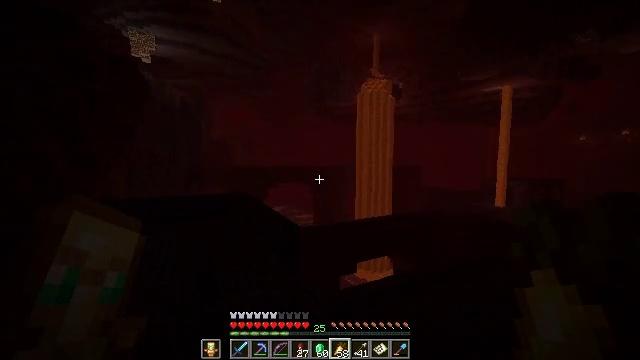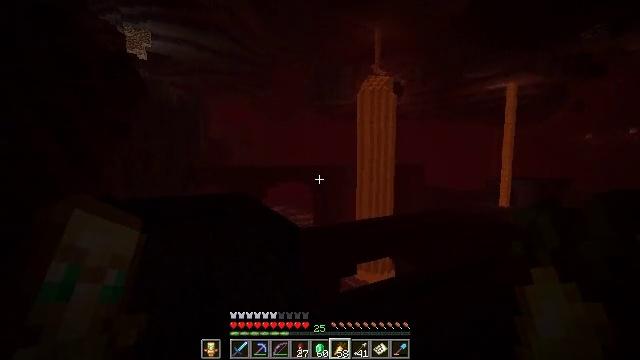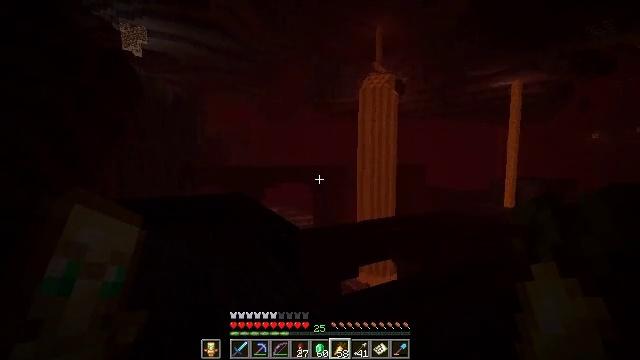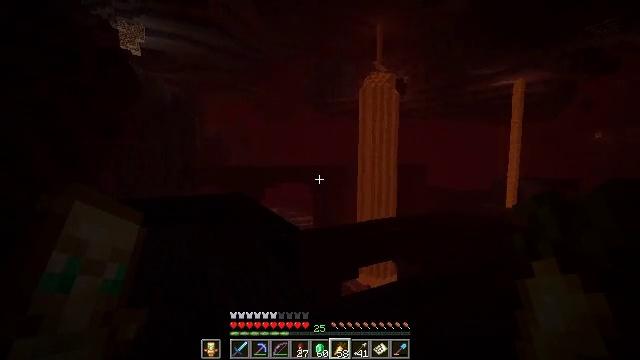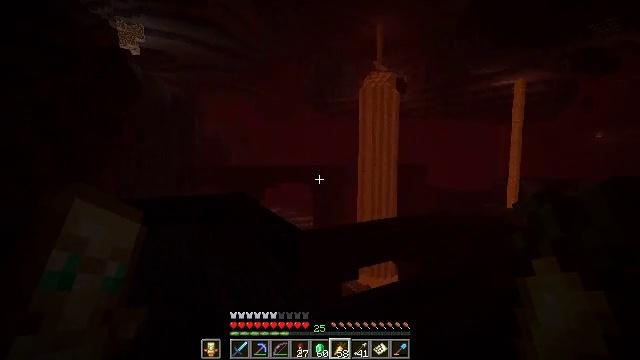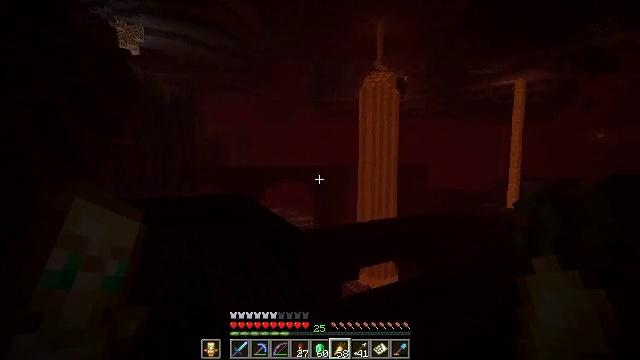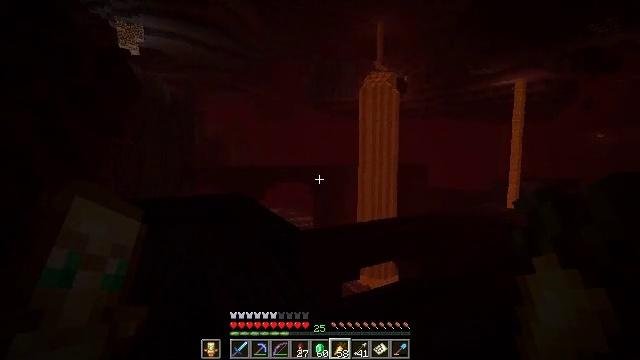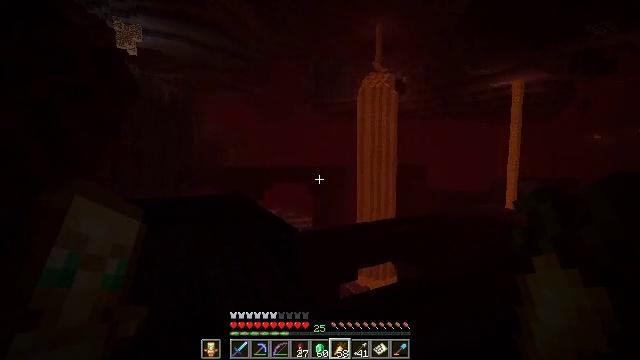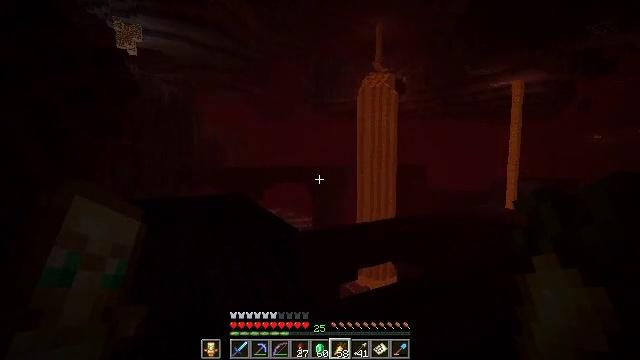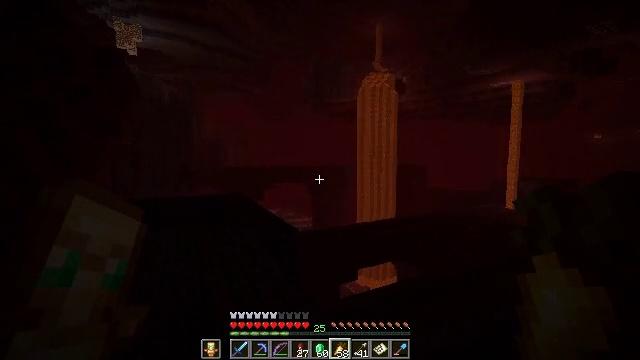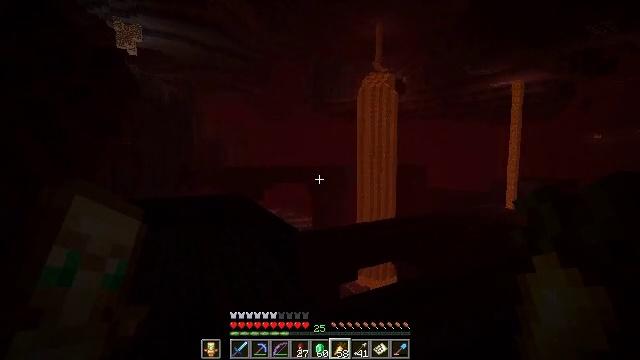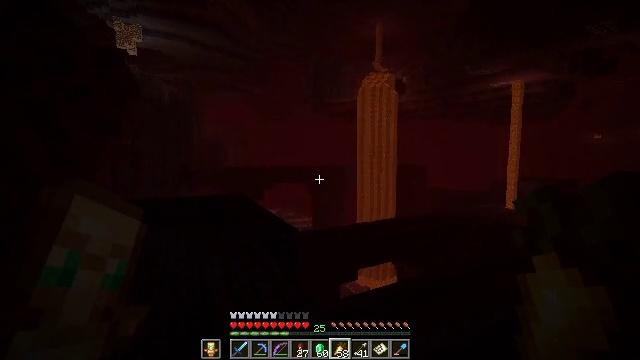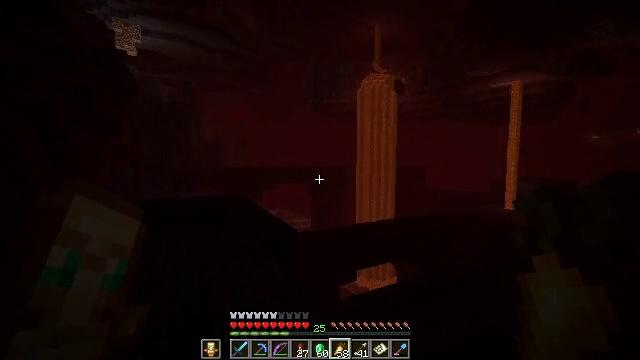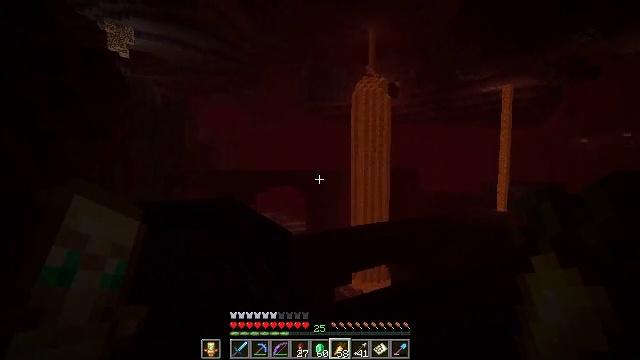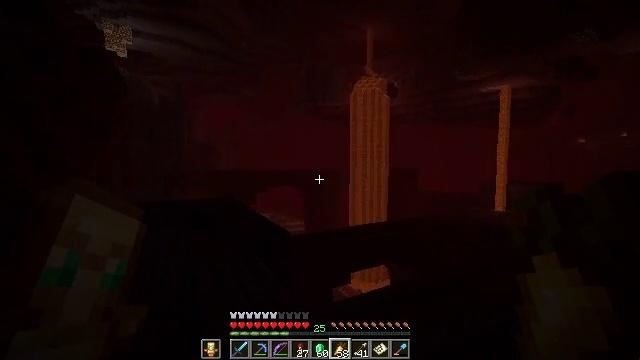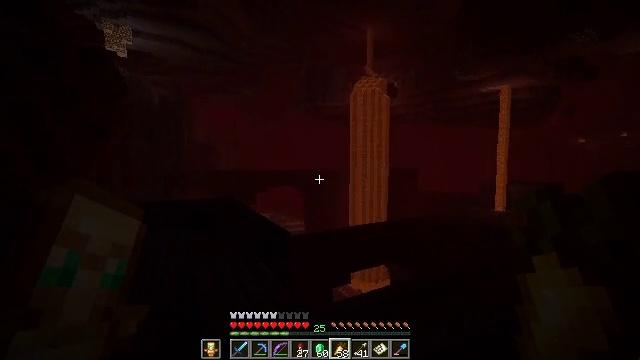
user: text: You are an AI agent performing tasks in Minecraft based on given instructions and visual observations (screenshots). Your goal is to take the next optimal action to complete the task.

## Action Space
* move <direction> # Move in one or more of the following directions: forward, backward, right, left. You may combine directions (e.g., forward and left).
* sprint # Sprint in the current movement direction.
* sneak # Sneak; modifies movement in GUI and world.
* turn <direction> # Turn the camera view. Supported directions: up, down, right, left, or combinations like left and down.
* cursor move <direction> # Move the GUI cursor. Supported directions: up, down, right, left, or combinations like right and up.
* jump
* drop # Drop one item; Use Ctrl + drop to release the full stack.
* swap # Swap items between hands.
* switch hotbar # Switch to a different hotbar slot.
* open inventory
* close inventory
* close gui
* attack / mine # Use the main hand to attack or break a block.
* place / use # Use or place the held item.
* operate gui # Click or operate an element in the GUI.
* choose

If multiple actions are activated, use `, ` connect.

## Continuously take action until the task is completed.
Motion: motion action
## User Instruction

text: Kill hostile mobs.
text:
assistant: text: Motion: no_op
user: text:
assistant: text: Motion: no_op
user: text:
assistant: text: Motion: no_op
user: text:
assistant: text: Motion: no_op
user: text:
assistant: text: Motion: no_op
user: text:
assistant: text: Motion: no_op
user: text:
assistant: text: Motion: no_op
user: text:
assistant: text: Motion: no_op
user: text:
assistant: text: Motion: no_op
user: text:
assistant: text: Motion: no_op
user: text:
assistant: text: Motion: no_op
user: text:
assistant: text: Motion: no_op
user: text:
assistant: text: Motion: turn right
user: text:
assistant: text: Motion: no_op
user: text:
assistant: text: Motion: no_op
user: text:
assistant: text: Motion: no_op
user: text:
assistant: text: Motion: no_op
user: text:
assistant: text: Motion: turn right
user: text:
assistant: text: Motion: turn right and down
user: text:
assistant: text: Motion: turn right and down
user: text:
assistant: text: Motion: turn right
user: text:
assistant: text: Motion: no_op
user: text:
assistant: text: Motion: move left
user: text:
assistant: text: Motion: move left
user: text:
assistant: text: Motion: move left
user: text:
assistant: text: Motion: move left
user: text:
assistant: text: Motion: move left
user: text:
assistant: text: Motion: move left
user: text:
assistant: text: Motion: no_op
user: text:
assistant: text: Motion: turn down